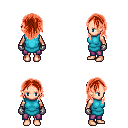
a pixel art fantasy rpg character, female body template, human, light skin, teal tunic, magenta pants, red long hairstyle, metal gloves, four views (front, back, left, right), 2x2 character sprite sheet, small pixel art, hard edges, no anti-aliasing